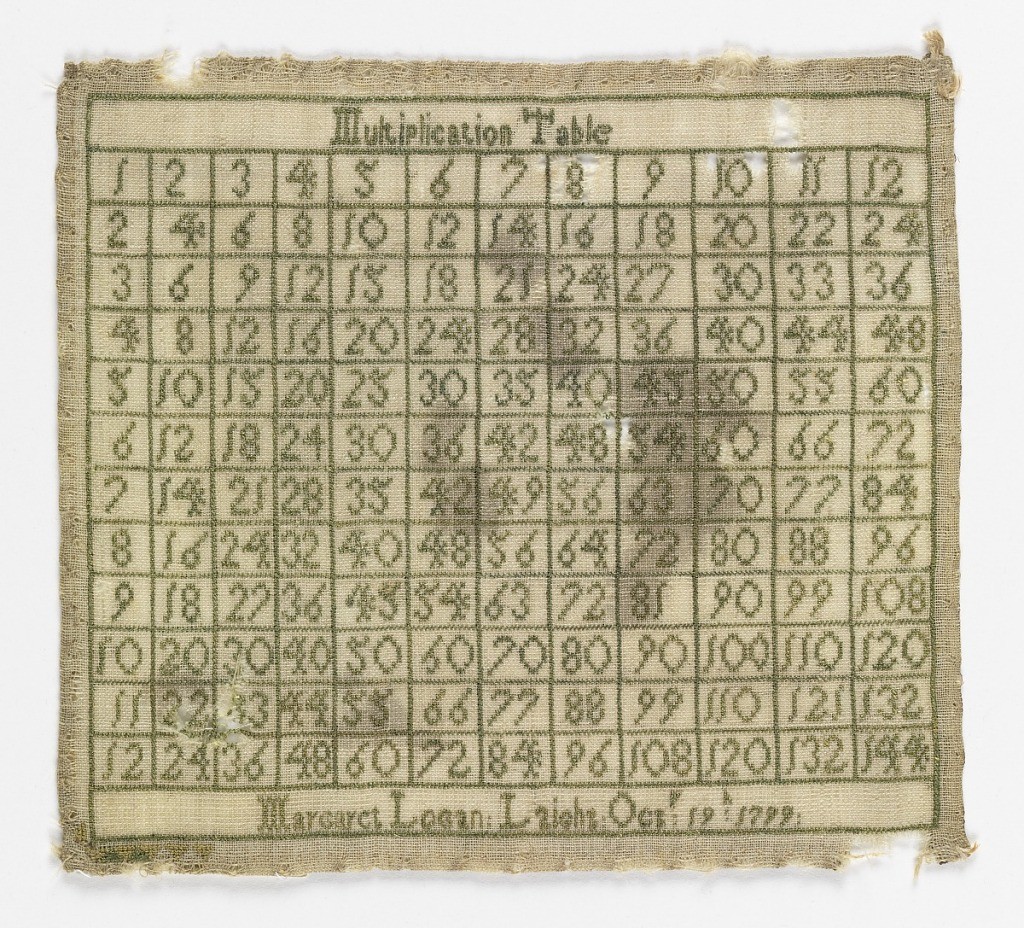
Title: Multiplication table sampler
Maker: Margaret Logan Laight, American
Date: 1799
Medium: silk embroidery on wool foundation Technique: embroidered in cross stitch on plain weave foundation Label: wool embroidered with silk in cross stitch
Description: Multiplication table embroidered in green silk on an off-white wool ground, with the inscription: Margaret Logan Laight Oct 19 1799.